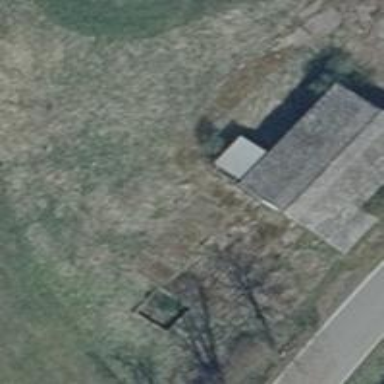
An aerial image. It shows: Ruins of building with gabled roof shape.